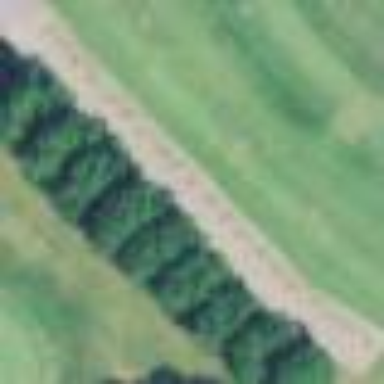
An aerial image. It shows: Driving range for golf practice.